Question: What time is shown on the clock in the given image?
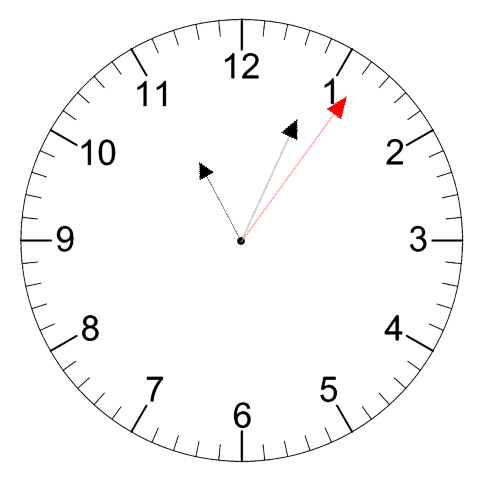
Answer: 11:04:06